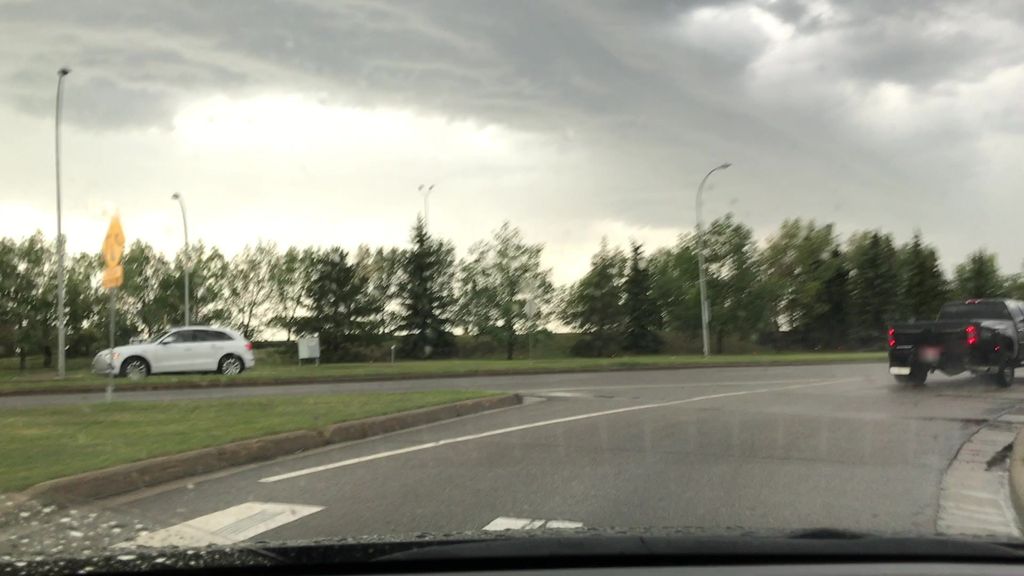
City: edmonton